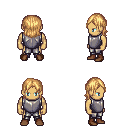
a pixel art fantasy rpg character, male body template, human, tanned skin, steel chest armor, metal pants, light blonde long bangs hairstyle, brown shoes, four views (front, back, left, right), 2x2 character sprite sheet, small pixel art, hard edges, no anti-aliasing